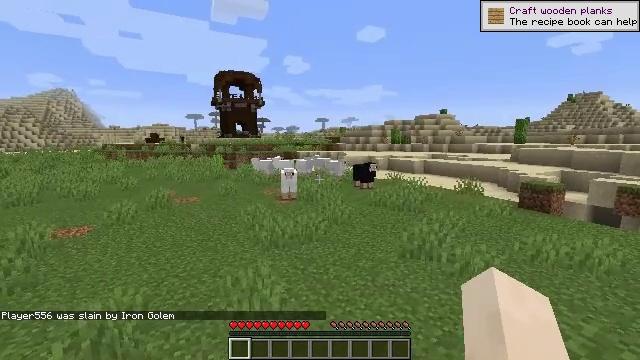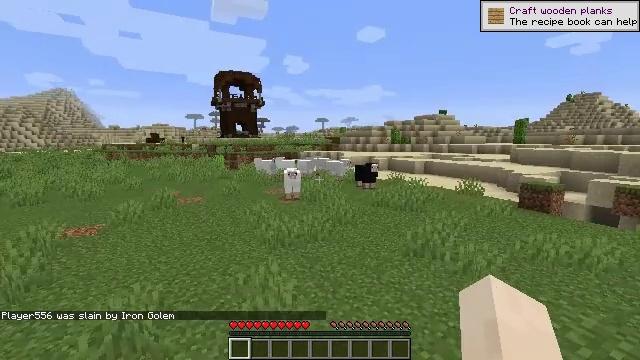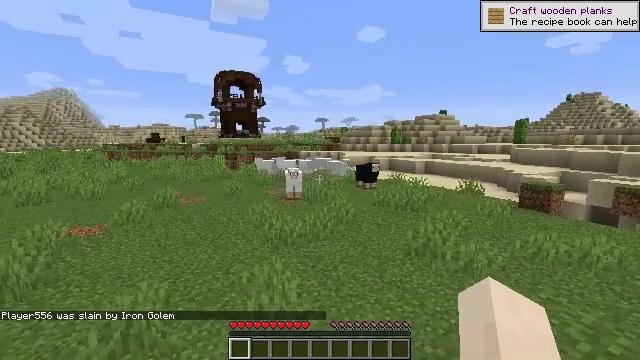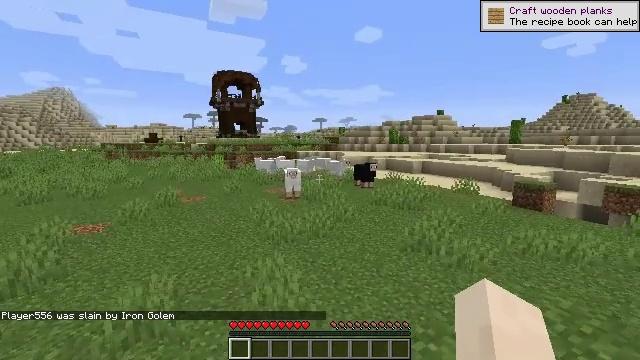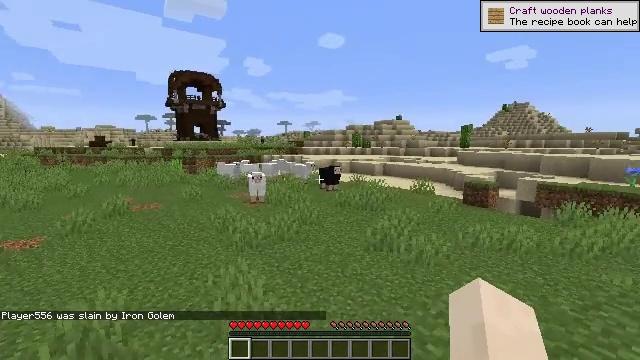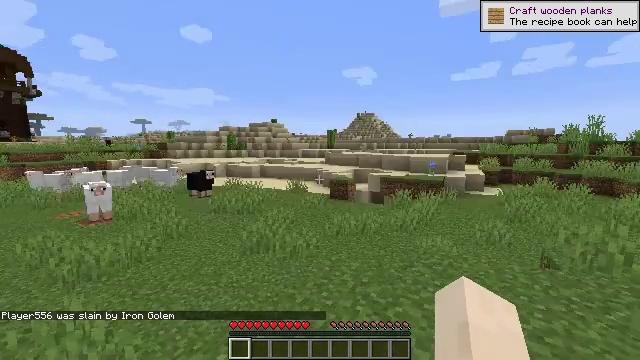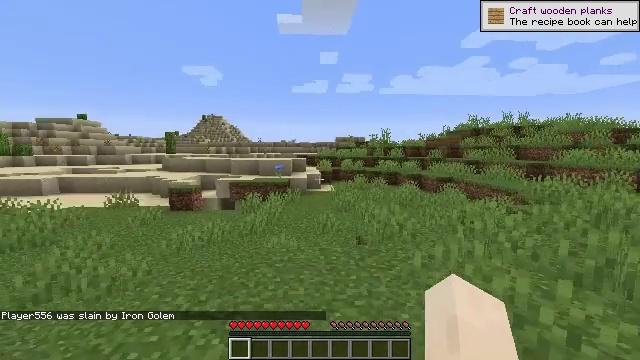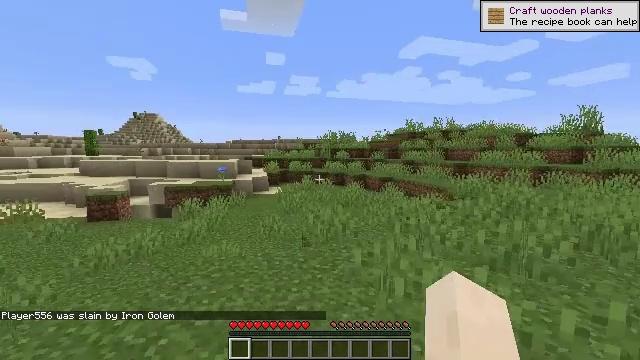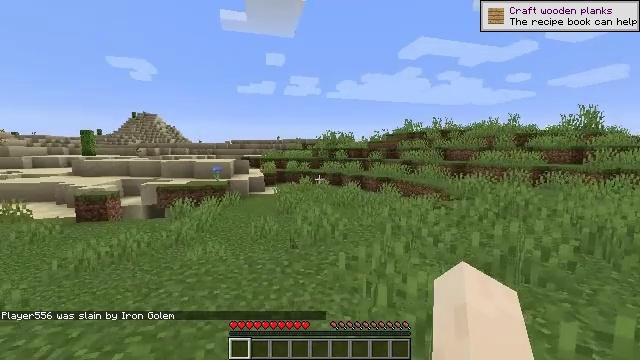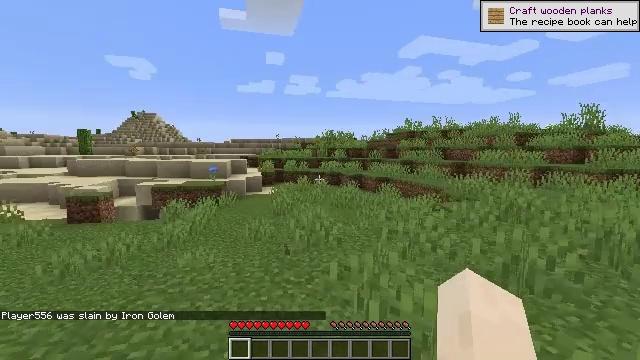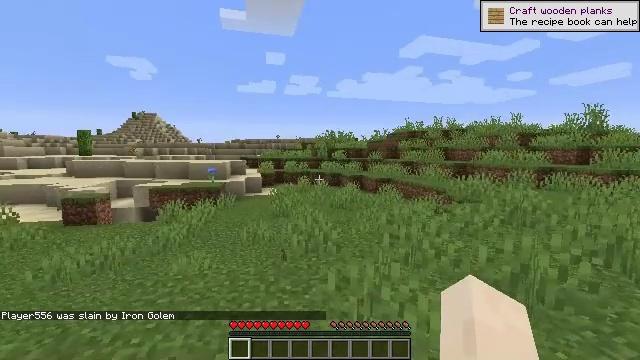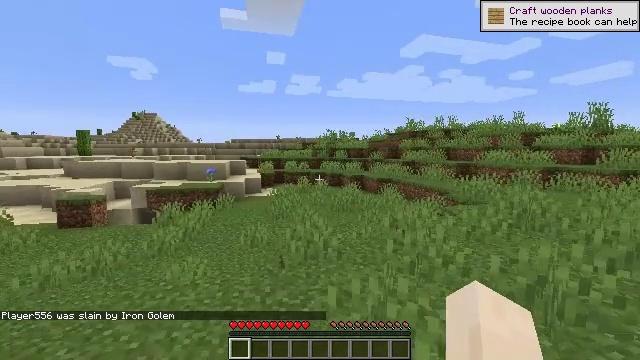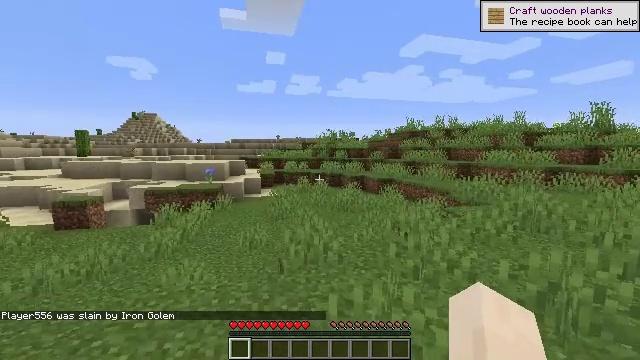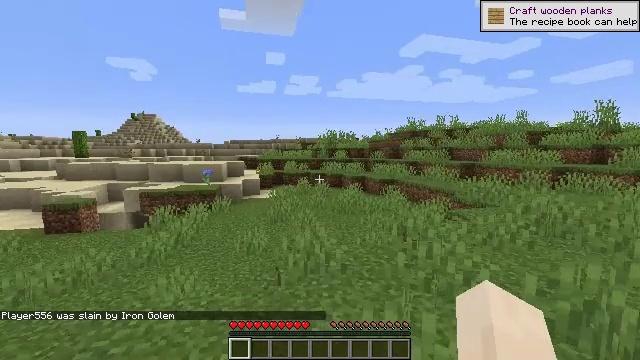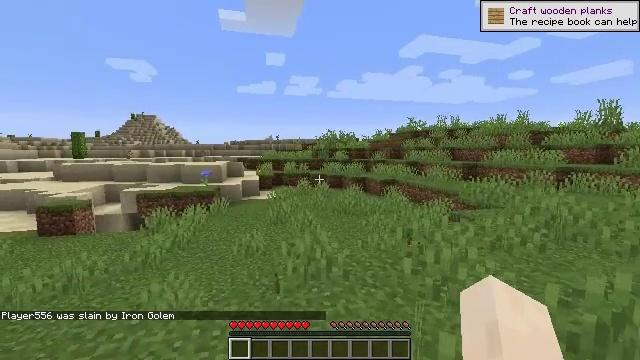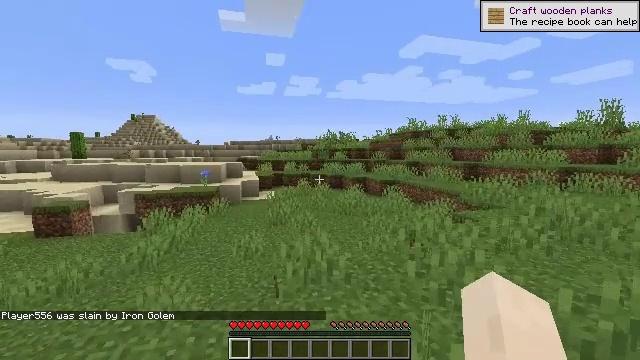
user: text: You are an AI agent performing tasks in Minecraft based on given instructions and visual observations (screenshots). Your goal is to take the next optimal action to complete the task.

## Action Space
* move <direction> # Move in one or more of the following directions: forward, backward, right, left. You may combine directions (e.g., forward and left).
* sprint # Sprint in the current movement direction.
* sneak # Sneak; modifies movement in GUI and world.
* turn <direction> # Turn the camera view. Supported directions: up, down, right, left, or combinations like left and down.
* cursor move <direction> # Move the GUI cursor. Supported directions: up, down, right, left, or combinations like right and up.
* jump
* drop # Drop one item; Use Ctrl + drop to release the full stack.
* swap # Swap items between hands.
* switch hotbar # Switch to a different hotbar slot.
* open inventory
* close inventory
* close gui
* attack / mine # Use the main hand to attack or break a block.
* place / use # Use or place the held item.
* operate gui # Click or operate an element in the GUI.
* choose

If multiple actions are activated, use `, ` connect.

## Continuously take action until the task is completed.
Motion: motion action
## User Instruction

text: Remove red sand to use for crafting or building.
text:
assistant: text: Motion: move back and move left
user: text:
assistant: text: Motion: move back
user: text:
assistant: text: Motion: move right
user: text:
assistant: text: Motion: move right, turn right
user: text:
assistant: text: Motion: move right, turn right
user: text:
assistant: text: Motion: move forward and move right, turn right
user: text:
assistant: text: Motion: move forward and move right, turn right
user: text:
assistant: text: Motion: move forward and move right
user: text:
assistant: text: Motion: move forward
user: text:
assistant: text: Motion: move forward
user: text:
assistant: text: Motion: move forward
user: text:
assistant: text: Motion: move forward
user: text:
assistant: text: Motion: move forward
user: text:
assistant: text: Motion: move forward
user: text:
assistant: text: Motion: move forward
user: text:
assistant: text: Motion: move forward
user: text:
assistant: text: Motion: move forward, turn left
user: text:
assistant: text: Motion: move forward, turn left and down
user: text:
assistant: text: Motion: turn left and down
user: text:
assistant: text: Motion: move left, turn left
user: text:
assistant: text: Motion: move left, turn left
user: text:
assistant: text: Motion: move forward and move left, turn left and up
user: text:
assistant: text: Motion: move forward and move left, turn left and up
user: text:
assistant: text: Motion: move forward and move left, turn left and up
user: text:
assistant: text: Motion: move forward and move left, turn left and up
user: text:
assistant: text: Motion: move forward, turn left and up
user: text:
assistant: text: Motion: move forward, turn left
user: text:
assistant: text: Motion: move forward, sprint
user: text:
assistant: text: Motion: move forward, sprint
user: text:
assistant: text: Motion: move forward, sprint